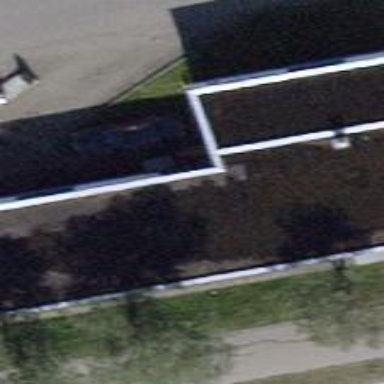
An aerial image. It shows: Building housing car wash facility.